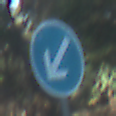
Verkehrszeichen: VorgeschriebeneVorbeifahrtLinks
Umgebung: Outdoor, Nature
Tageszeit: MorningAfternoon
Wetter: Clear
Licht: Natural
Jahreszeit: NotSpecified
Kontrast: LowContrast